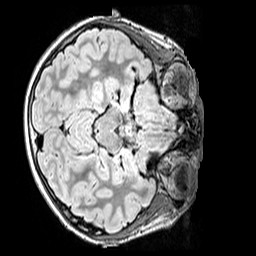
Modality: FLAIR
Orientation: axial
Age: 10
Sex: male
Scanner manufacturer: siemens
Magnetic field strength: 3 T
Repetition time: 5 s
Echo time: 0.388 s